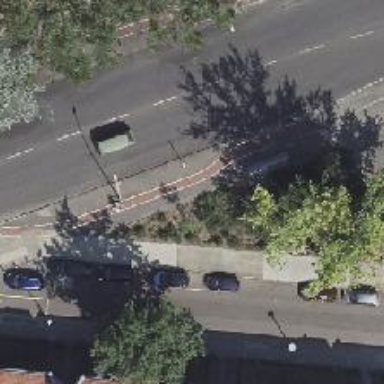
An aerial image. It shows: Asphalt sidewalk with concrete cycle lane.